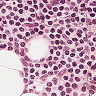
Metastatic tissue present: no